Field crop: maize
Growth stage: 1
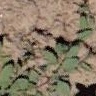
Species: convolvulus